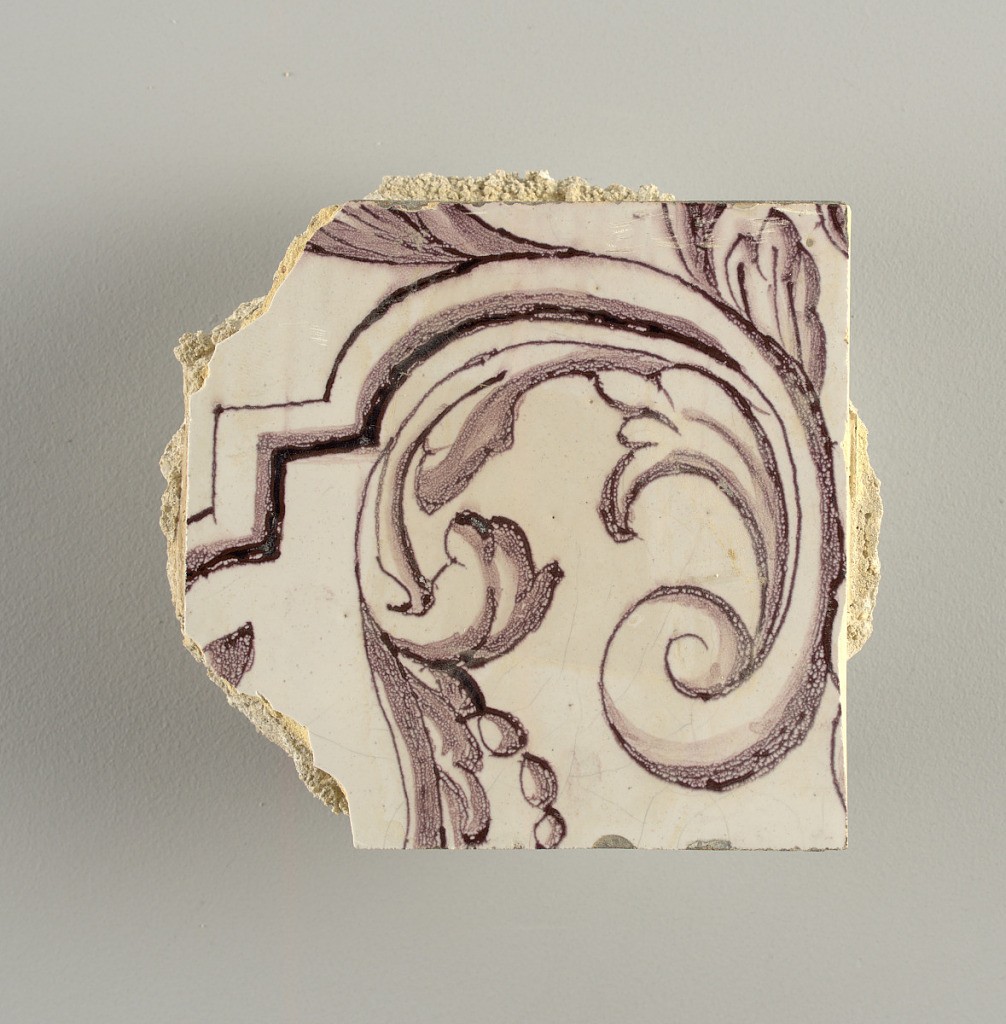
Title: Tile wall facing
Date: ca. 1725
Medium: Tin-glazed earthenware, underglaze
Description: Horizontal rectangle.  Thirty tiles wide and twenty-three tiles high with opening for fireplace eleven tiles wide and ten high.  Foliage arabesques disposed about three vertical axes from which are emphazised by urns at center and right, and at left by the figure of a standing woman carrying an infant on her arm and accompanied by two children.